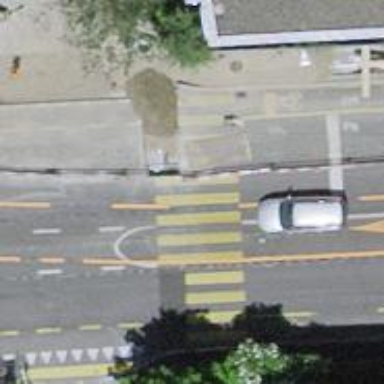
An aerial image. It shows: Crossing with traffic signals.